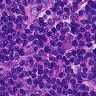
Metastatic tissue present: no